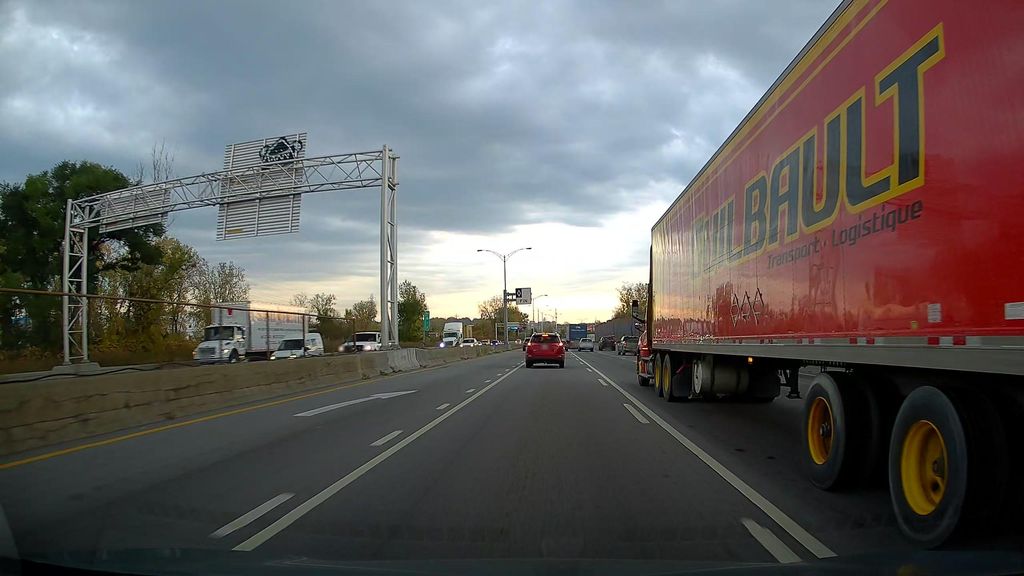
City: montreal